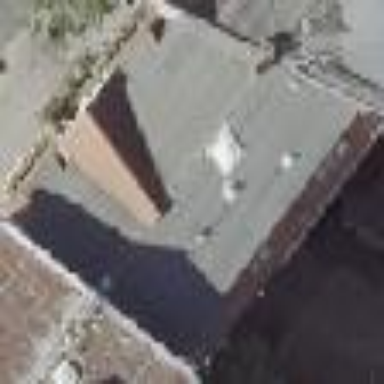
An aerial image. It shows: Residential building with double saltbox roof shape.